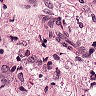
Metastatic tissue present: yes